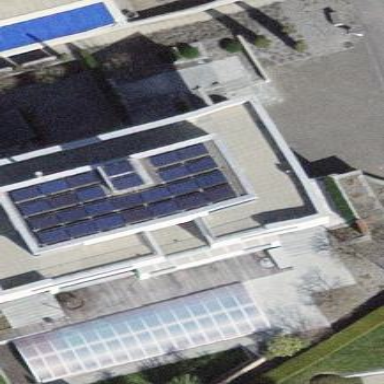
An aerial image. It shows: Solar power generator with photovoltaic panels.